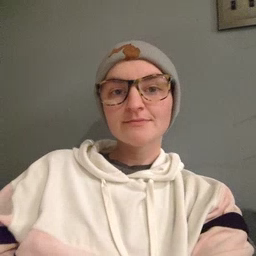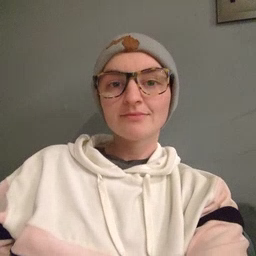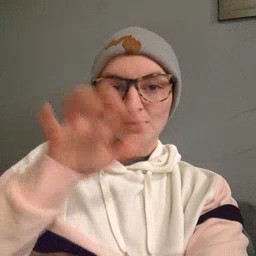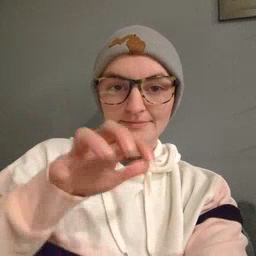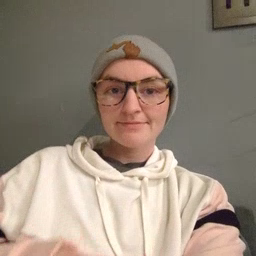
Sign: alligator